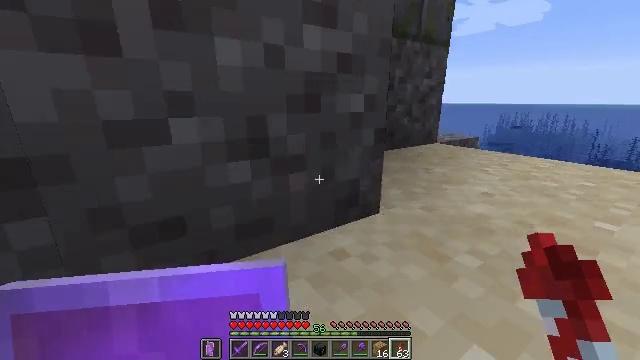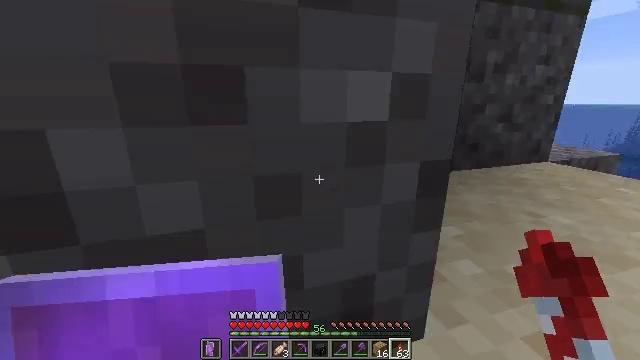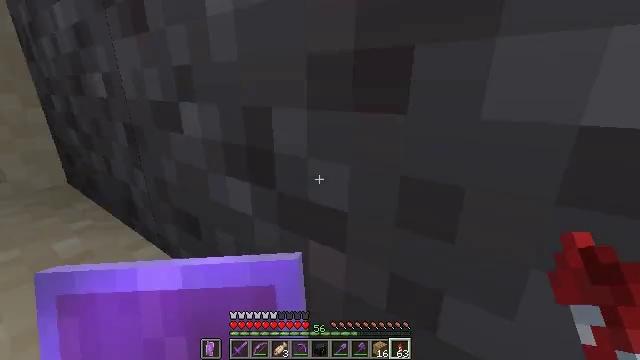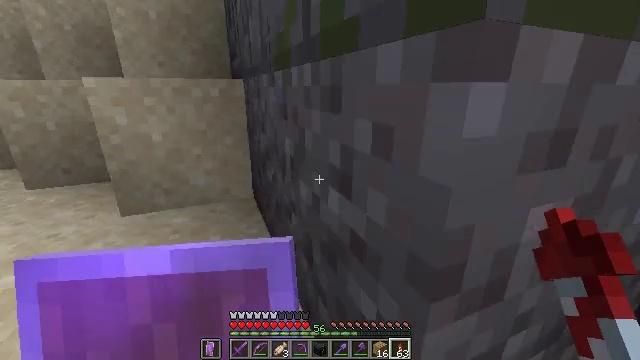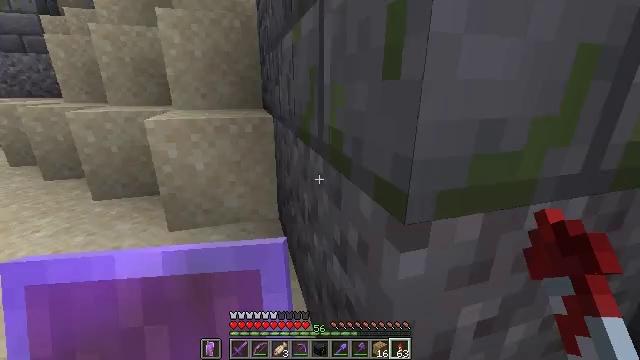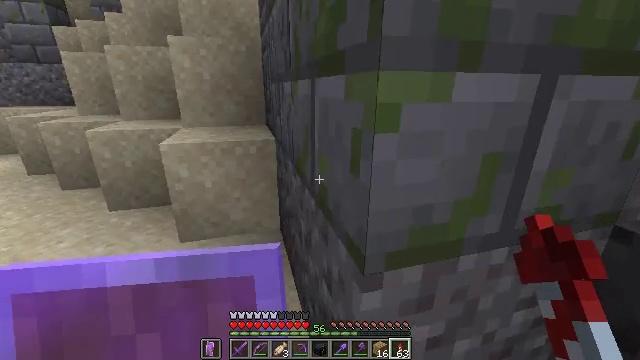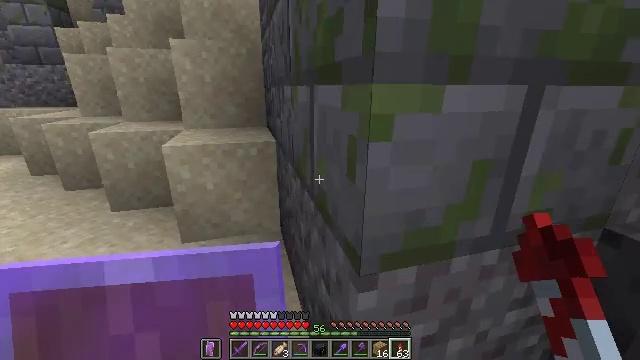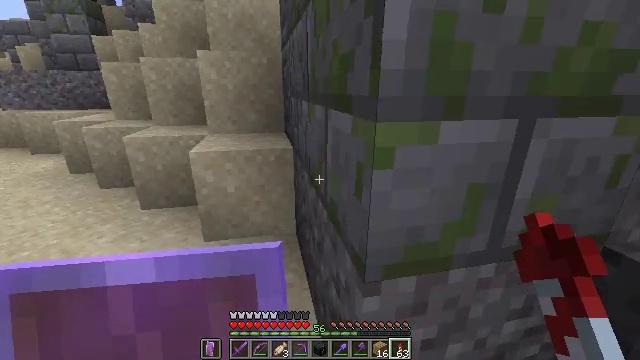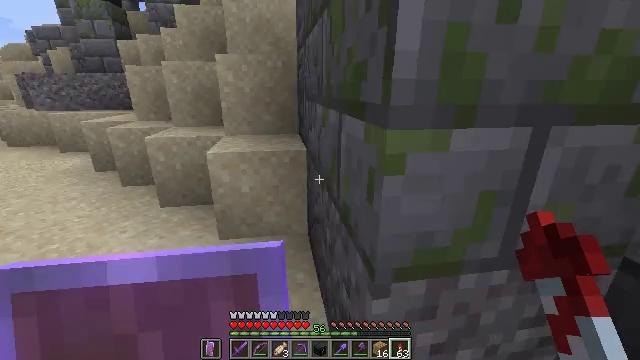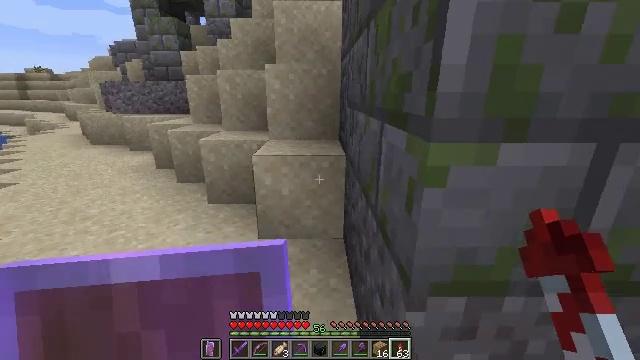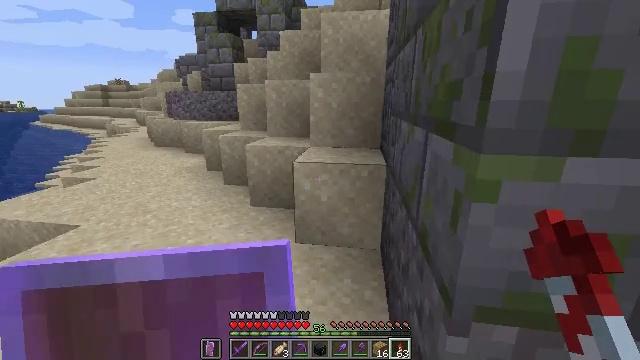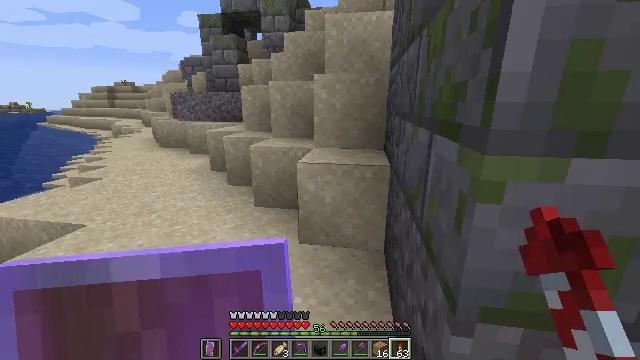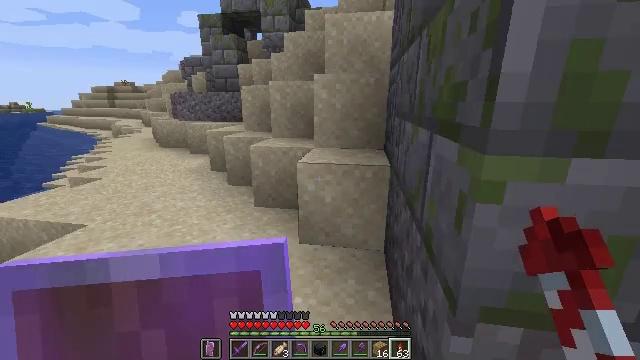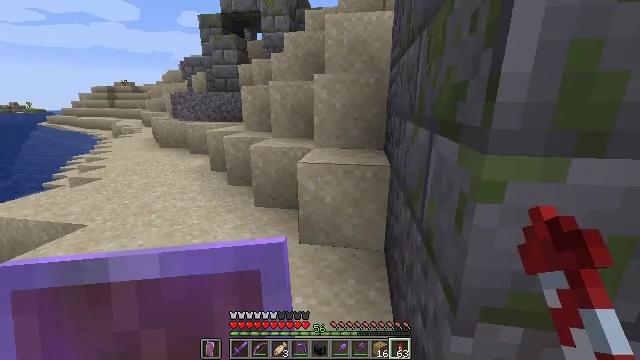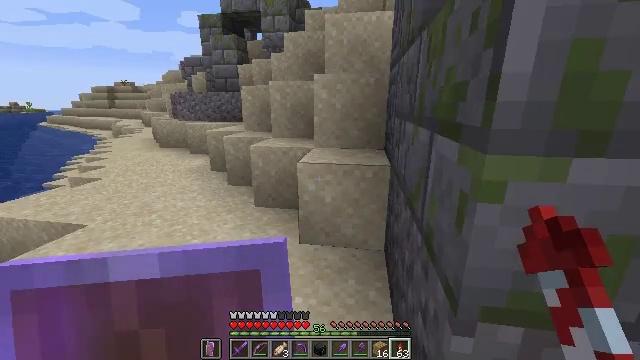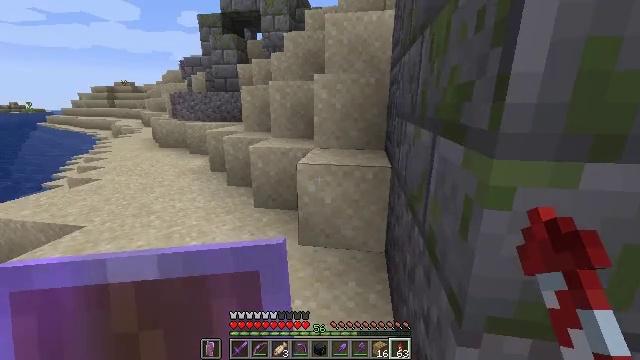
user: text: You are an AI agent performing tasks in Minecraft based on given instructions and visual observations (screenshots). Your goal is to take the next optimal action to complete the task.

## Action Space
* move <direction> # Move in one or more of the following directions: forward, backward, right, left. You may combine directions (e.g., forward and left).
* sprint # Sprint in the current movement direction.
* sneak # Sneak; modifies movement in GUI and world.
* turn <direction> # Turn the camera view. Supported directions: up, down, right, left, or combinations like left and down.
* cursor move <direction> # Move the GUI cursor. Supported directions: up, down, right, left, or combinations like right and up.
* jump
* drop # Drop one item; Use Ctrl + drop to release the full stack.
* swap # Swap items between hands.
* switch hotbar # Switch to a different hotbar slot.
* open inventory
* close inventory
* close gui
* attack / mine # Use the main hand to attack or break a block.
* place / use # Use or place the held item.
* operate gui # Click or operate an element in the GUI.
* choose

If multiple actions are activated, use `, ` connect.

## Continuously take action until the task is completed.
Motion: motion action
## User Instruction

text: Collect sand to make glass.
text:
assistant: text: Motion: turn left
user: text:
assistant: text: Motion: turn left and down
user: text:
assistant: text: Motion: turn left
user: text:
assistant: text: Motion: turn left
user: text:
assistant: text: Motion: no_op
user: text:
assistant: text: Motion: no_op
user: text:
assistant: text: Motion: turn left
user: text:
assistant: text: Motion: turn left
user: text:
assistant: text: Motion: turn left and up
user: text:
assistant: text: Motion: turn left and up
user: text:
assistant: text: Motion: no_op
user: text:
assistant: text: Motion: no_op
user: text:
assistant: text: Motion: no_op
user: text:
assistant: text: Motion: no_op
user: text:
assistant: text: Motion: move forward
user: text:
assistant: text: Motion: move forward
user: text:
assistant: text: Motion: move forward, turn left and up
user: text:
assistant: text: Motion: move forward, turn left and up
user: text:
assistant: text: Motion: move forward, turn left and up
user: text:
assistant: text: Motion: move forward
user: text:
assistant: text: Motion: move forward
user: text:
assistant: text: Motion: move forward
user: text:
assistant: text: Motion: move forward
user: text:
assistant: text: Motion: move forward
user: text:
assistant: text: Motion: move forward
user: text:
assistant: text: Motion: move forward
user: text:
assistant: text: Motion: move forward
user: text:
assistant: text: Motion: move forward
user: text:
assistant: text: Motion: move forward
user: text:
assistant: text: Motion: move forward